Question: I need output like this.

In this no limit of shape; for example : [RD],[PC],[EM],[SE],[PR],[CM]
My data looks like this :
In SQL, getting results like these would be fine.
I just explain what type of requirement of this. This is too much complex for me.
I can't write query for this and this is very important for me in my reporting side.
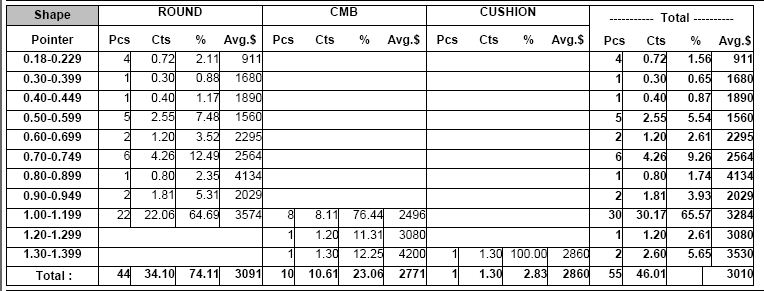
Answer: You can use dynamic crosstab to achieve this. Read this <URL> by Jeff Moden for reference.
<URL>
'''
DECLARE @sql1 VARCHAR(4000) = ''
DECLARE @sql2 VARCHAR(4000) = ''
DECLARE @sql3 VARCHAR(4000) = ''
SELECT @sql1 =
'SELECT
[POINTER] = POINTER_RANGE' + CHAR(10)
SELECT @sql2 = @sql2 +
' , [' + SHAPE_NAME + '_CTS] = MAX(CASE WHEN SHAPE_NAME =''' + SHAPE_NAME + ''' THEN CTS END)' + CHAR(10) +
' , [' + SHAPE_NAME + '_PCS] = MAX(CASE WHEN SHAPE_NAME =''' + SHAPE_NAME + ''' THEN PCS END)' + CHAR(10) +
' , [' + SHAPE_NAME + '_VAL] = MAX(CASE WHEN SHAPE_NAME =''' + SHAPE_NAME + ''' THEN VALUE END)' + CHAR(10)
FROM(
SELECT DISTINCT SHAPE_NAME FROM TestData
)t
ORDER BY SHAPE_NAME
SELECT @sql3 =
'FROM TestData
GROUP BY POINTER_RANGE
ORDER BY POINTER_RANGE'
PRINT (@sql1 + @sql2 + @sql3)
EXEC (@sql1 + @sql2 + @sql3)
'''